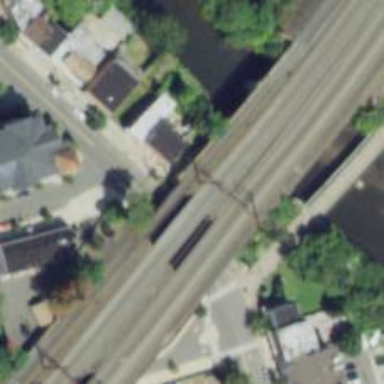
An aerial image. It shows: Railway bridge with electrified contact lines.